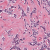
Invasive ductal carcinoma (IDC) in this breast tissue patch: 1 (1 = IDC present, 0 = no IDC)